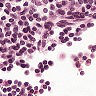
Metastatic tissue present: no